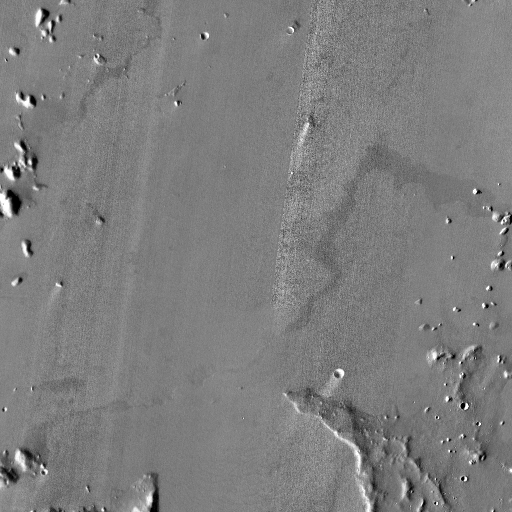
Crater classes present: Background, Other